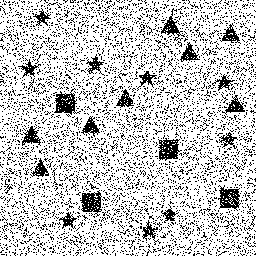
Squares: 4
Triangles: 8
Stars: 9
Total shapes: 21